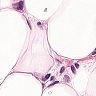
Metastatic tissue present: yes